Question: I have a Dropdownlist that I fill with all consultants.
This is my entities I am using for this LINQ query:

What I want to do is to get all consultants ids that have a goalcard with Complete_date set. I have no idea how to do this.
Right now I have this following LINQ query to get all consultants ids.
'''
public List<Consultant> GetAllConsultantsByID()
{
var allConsultants = from id in db.Consultant
select id;
return allConsultants.ToList();
}
'''
Any kind of help is appreciated
Thanks in advance
Update:
This is how I have to use my Linq method in my Get Action Method:
'''
var consultants = repository.GetAllConsultantsByID();
model.Consultants = new SelectList(consultants, "Id", "Name");
'''
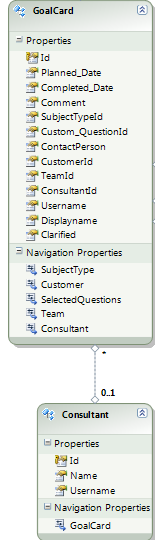
Answer: You can use the 'Consultant.GoalCard' navigation property and the <URL> extension method:
'''
var query = from con in db.Consultant
where con.GoalCard.Any(card => card.Completed_Date != null)
select con;
return query.ToList();
'''
'Consultant.Goalcard' exposes all 'GoalCards' of the 'Consultant' as a queryable property. So you can perform queries on that, too. (This example assumes 'Completed_Date' is nullable)
Note: Seeing that a 'Consultant' can have several 'GoalCard's, you might want to rename the 'Consultant''s 'GoalCard' navigation property to 'GoalCards' (to make it clear there can be several).